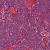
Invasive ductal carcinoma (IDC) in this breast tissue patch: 1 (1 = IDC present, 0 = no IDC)